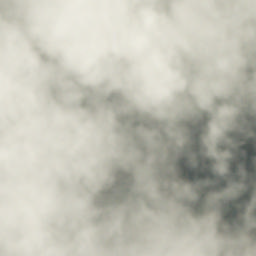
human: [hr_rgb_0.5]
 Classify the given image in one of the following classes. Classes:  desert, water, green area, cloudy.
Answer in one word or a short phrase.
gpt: cloudy